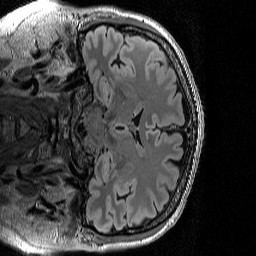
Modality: T2w
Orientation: coronal
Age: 55
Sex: male
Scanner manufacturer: siemens
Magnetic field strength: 3 T
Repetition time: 5 s
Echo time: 0.386 s